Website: slack
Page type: payment
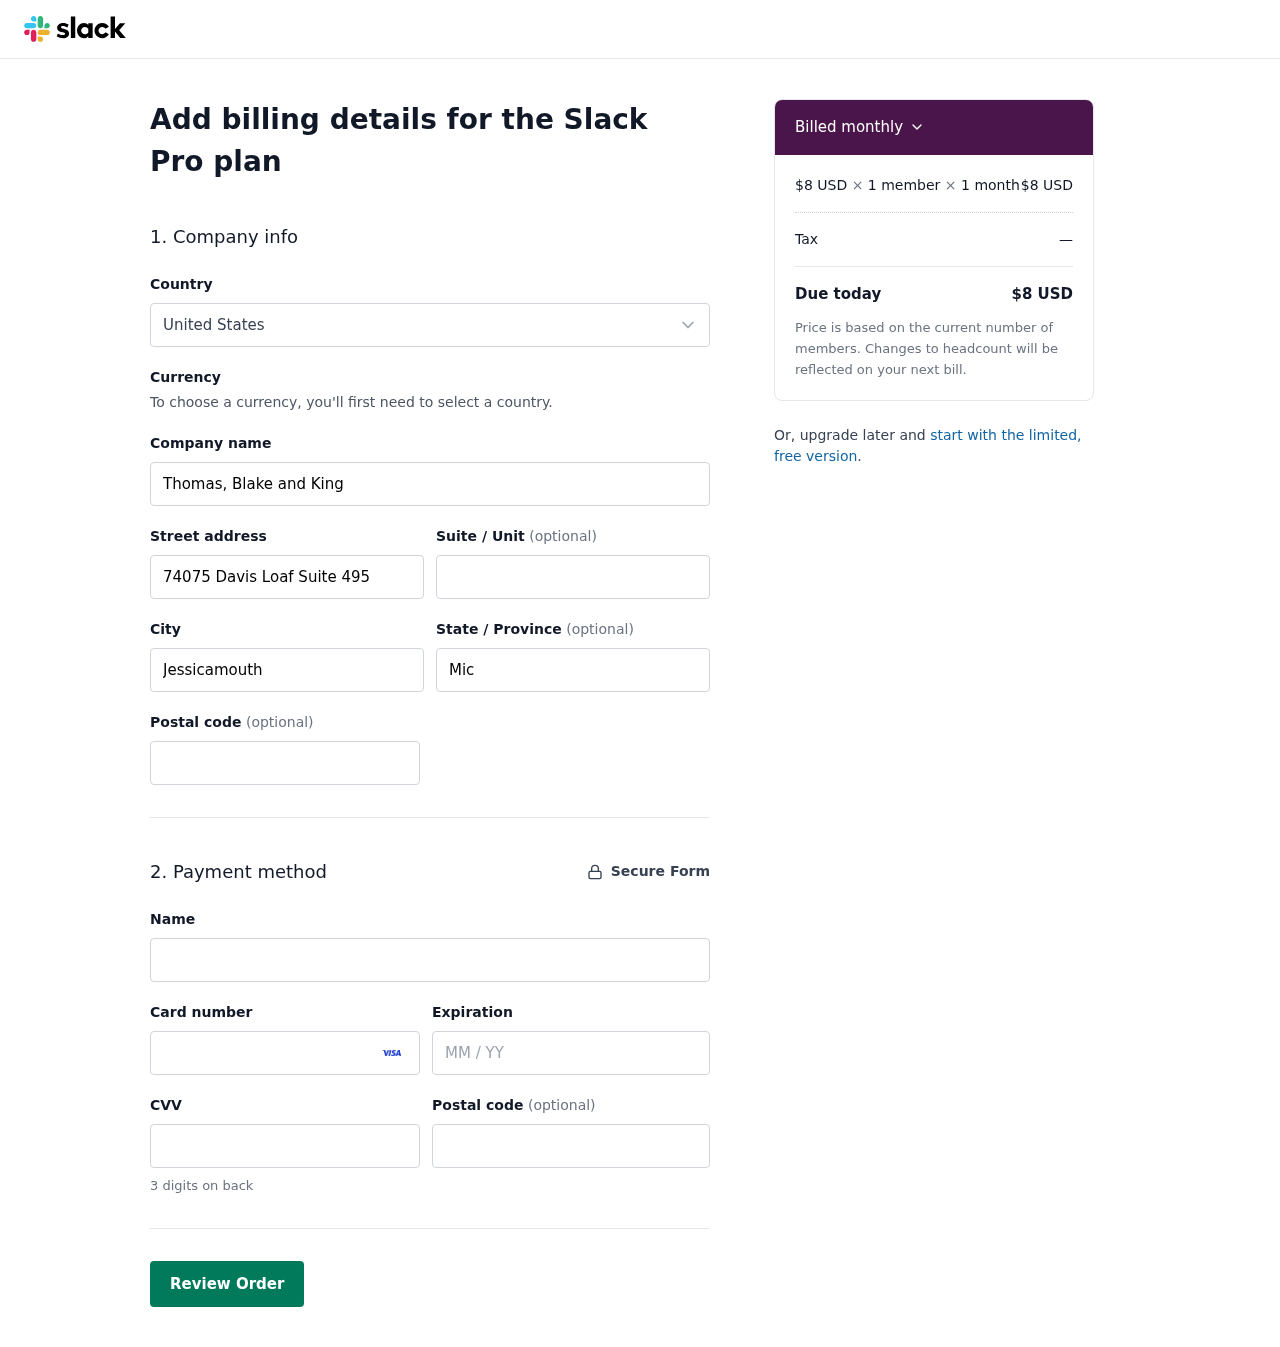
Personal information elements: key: PII_COUNTRY
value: United States
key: PII_COMPANY
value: Thomas, Blake and King
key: PII_STREET
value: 74075 Davis Loaf Suite 495
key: PII_CITY
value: Jessicamouth
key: PII_STATE
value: Michigan
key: PII_POSTCODE
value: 02304
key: PII_FULLNAME
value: Michael Walker
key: PII_CARD_NUMBER
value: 4572 9758 0900 1830
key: PII_CARD_EXPIRY
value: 10/29
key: PII_CARD_CVV
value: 493
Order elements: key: ORDER_PRICE_PER_MEMBER
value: $8 USD
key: ORDER_NUM_MEMBERS
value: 1 member
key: ORDER_NUM_MONTHS
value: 1 month
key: ORDER_SUBTOTAL
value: $8 USD
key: ORDER_TAX
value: —
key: ORDER_TOTAL
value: $8 USD